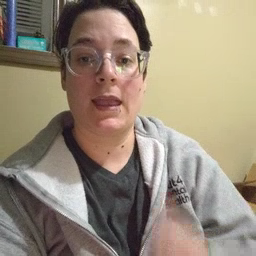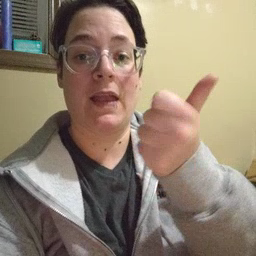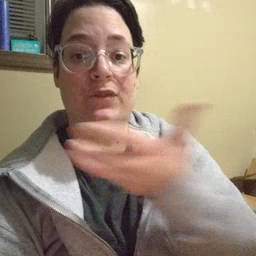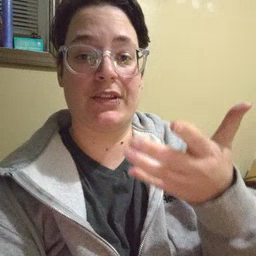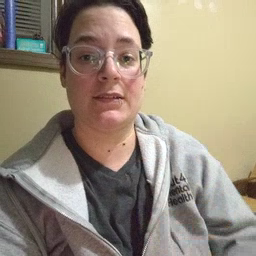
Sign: every